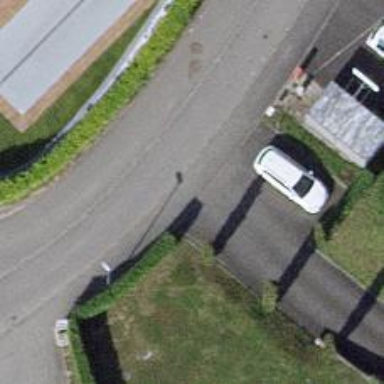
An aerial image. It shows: Unmarked crossing on asphalt footway.